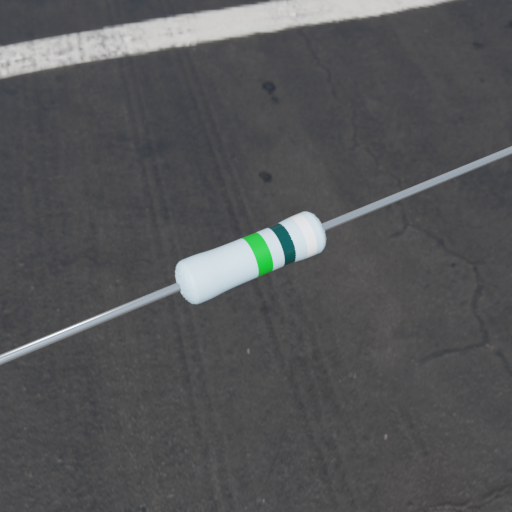
Resistor colour bands (in order): green, black, white